Field crop: maize
Growth stage: 2
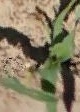
Species: maize